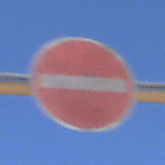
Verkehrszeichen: VerbotDerEinfahrt
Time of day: MorningAfternoon
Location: Outdoor (RoadRail)
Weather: Clear
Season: NotSpecified
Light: Natural